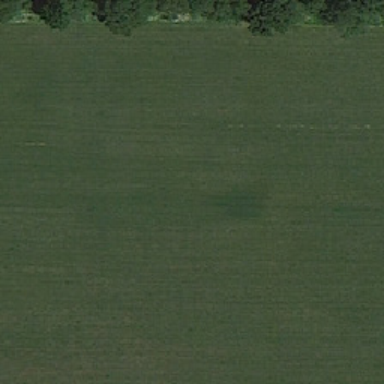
There is a line of green edges of the tree in the field .